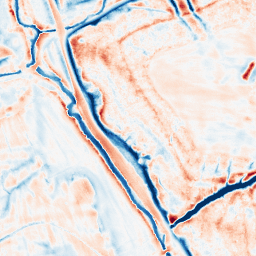
Category: edge_preserving
Decomposition family: bilateral
Decomposition parameters: d: 21
sigma_color: 25
sigma_space: 75
Upsampling method: sinc_blackman
Upsampling parameters: scale: 4
kernel_size: 16
Upsampling scale: 4